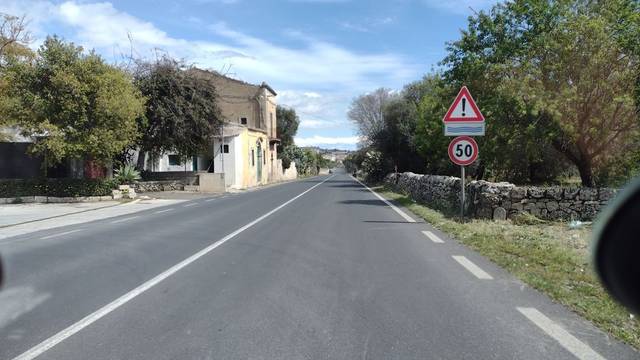
Region: Italy
Coordinates: 36.877, 15.054